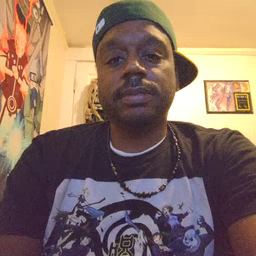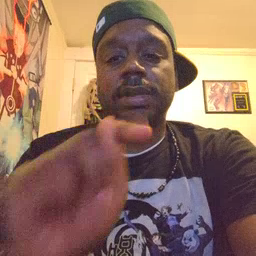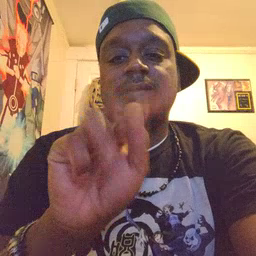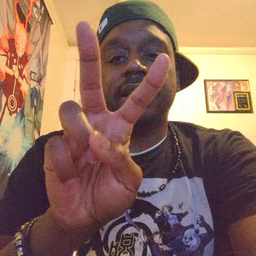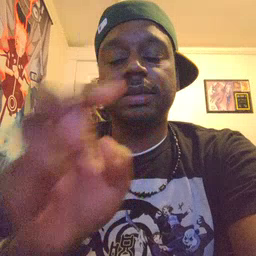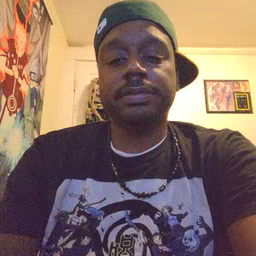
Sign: TV